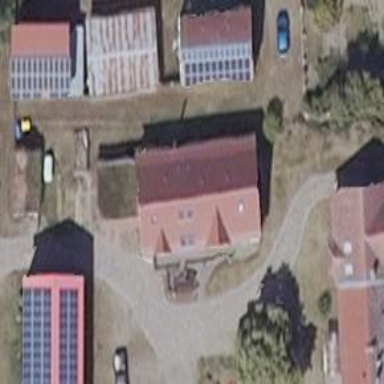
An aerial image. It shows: Apartment for tourism purposes.